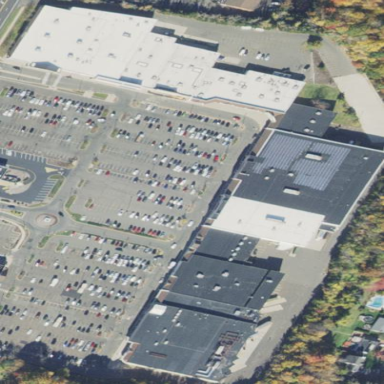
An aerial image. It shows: Retail building.